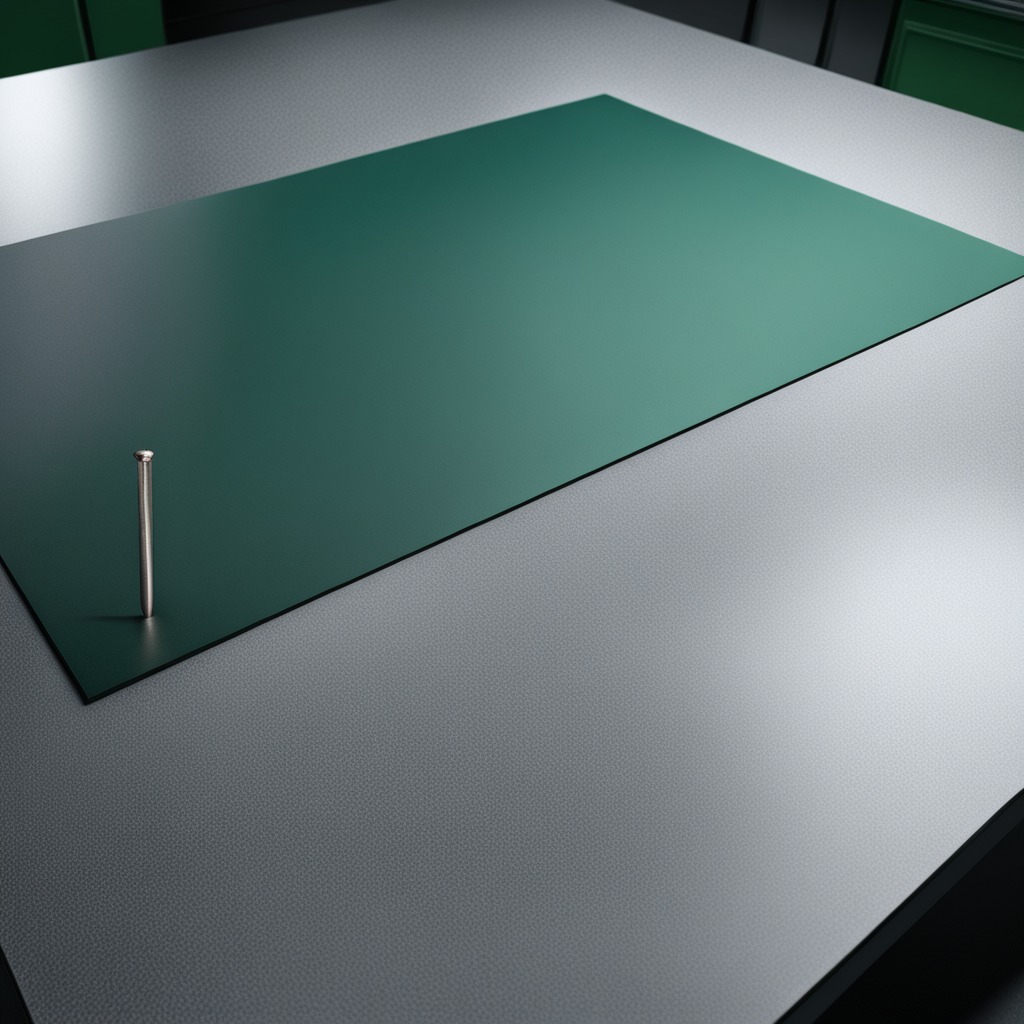
An iron nail is lying on a clean granite tabletop covered with a green rubber mat inside a workshop under bright overhead lighting crisp shadows high clarity worn but beneath the mat.